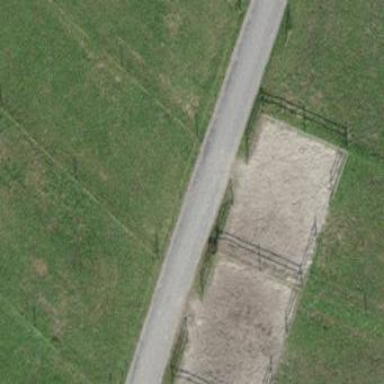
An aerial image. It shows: Equestrian pitch with sandy surface for leisure land.